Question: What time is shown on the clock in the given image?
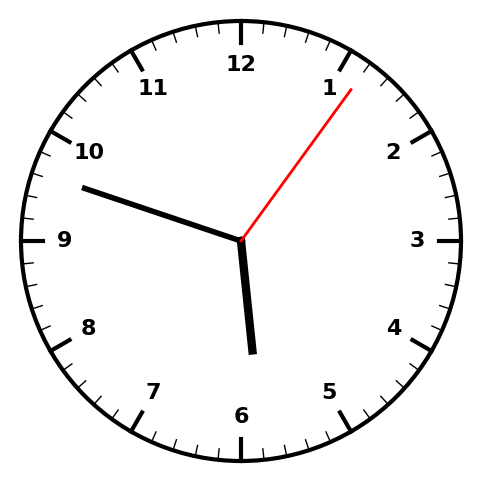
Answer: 05:48:06